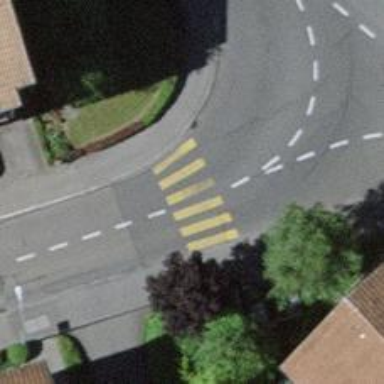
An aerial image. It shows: Uncontrolled zebra crossing with zebra markings.